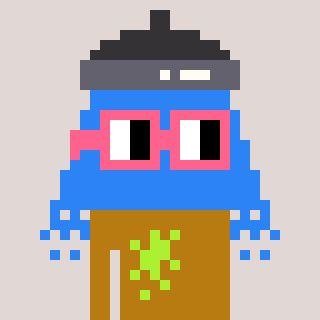
a pixel art character with square pink glasses, a shower-shaped head and a gold-colored body on a warm background